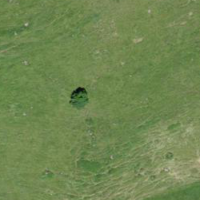
EUNIS habitat code: 23
Species observed at this site:
Pimpinella major